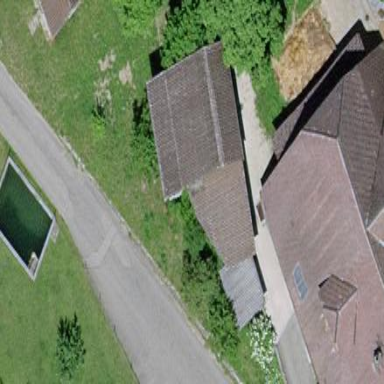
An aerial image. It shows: Garage.